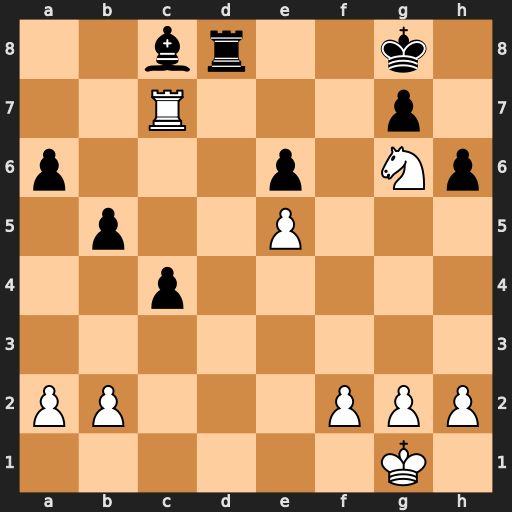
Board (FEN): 2br2k1/2R3p1/p3p1Np/1p2P3/2p5/8/PP3PPP/6K1
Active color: w
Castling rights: -
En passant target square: -
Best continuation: Rxc8 Rxc8 Ne7+ Kf7 Nxc8